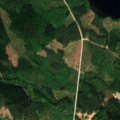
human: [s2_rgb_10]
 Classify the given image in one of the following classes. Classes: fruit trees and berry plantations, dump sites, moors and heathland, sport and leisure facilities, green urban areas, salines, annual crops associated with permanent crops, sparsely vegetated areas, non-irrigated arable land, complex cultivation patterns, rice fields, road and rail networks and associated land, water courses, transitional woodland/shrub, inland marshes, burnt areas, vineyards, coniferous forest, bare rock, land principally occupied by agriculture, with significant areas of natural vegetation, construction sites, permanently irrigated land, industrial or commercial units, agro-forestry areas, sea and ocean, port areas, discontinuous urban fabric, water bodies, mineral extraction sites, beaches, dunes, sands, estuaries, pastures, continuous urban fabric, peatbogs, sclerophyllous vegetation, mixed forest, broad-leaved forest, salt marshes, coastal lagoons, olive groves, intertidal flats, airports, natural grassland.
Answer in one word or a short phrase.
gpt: mixed forest, transitional woodland/shrub, water bodies